Question: I'm trying to have my navigation bar with left and right button (SF Symbols) and title aligned so it looks better visually but text in title view seems to have either some spacing or top alignment there and it makes title look higher which is not what i want. How to make text centered there?
EDIT: Seems it happens when using custom fonts, when i tried system fonts and other custom fonts some of them are displayed correctly
EDIT2: After further investigation it turned out to be the font issue, the one i used is designed not centered, which can be seen even when choosing font from dropdown menu, its not centered in selection either

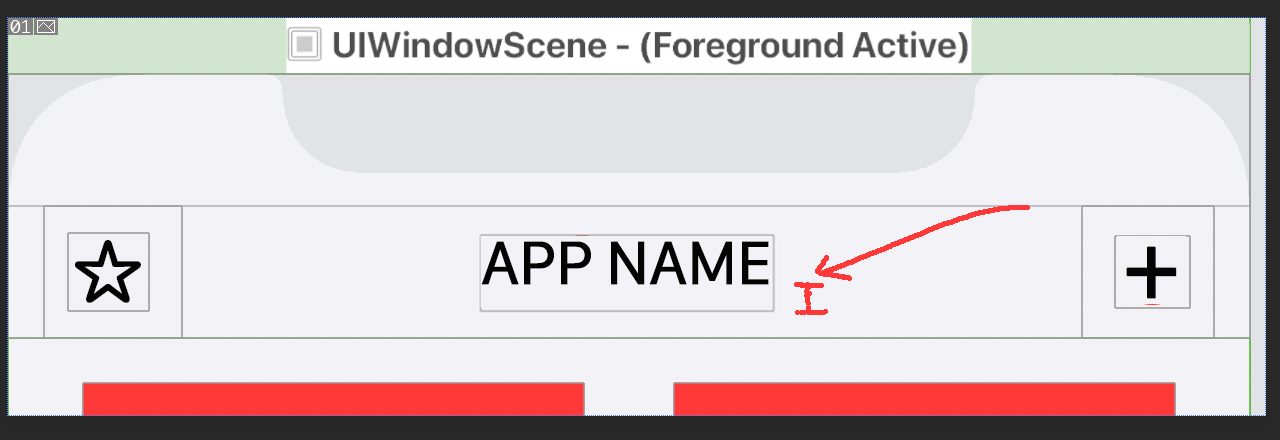
Answer: It's not necessary answer specifically for question in the topic but it is answer for my issue.
It turned out that my problem was caused by custom font which has space below by design. So what i did in the end is to lower navigation title by using this line:
'''
navigationController?.navigationBar.setTitleVerticalPositionAdjustment(CGFloat(5), for: UIBarMetrics.default)
'''